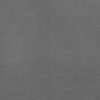
Label: dusty